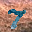
Label: 7